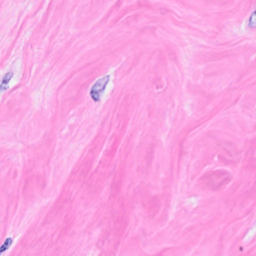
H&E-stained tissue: Breast